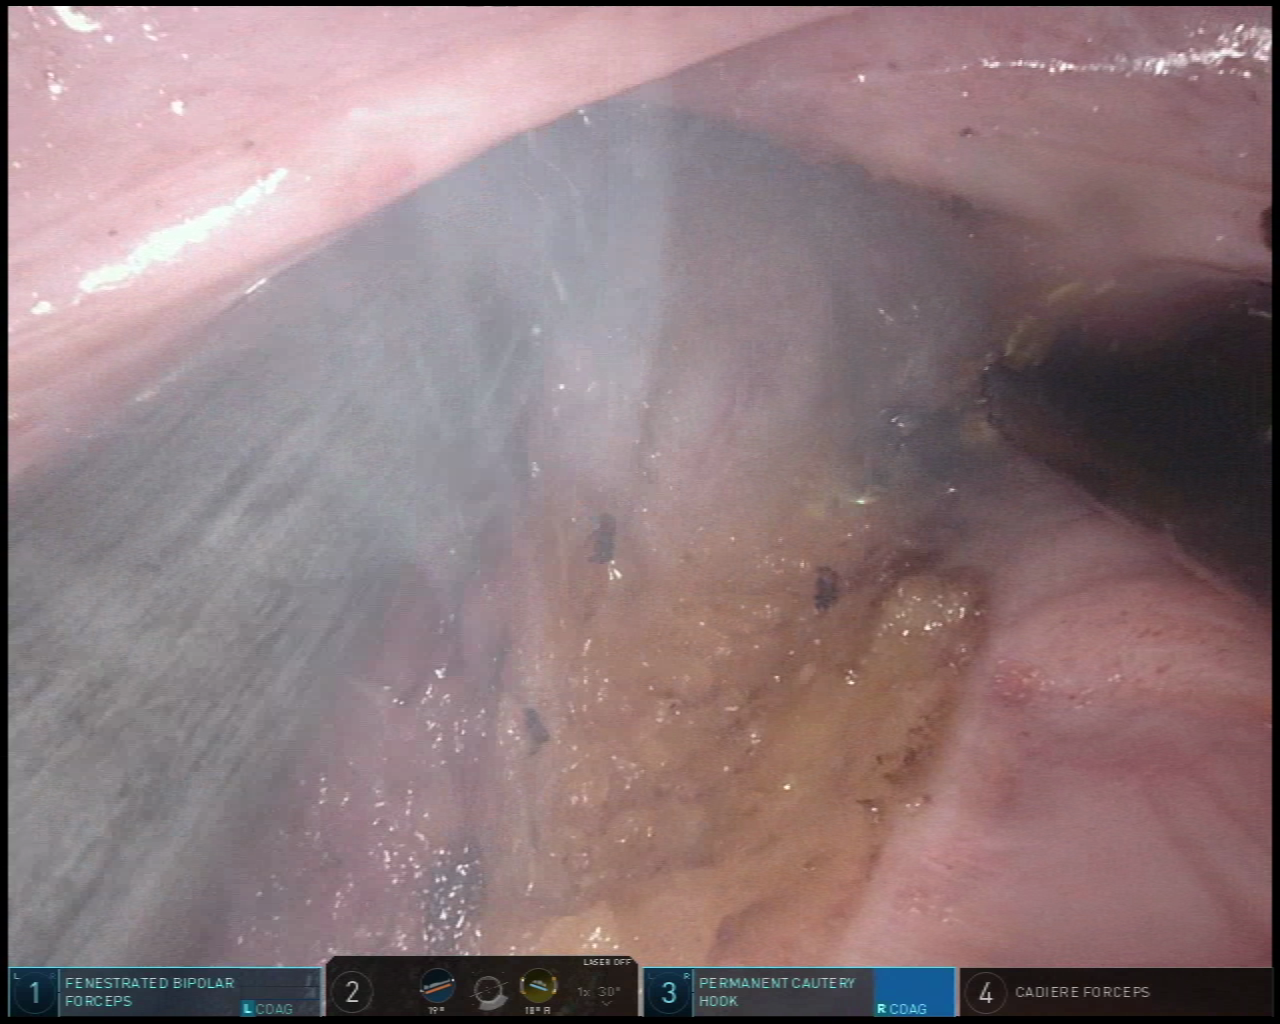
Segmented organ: vesicular_glands
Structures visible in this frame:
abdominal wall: no
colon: no
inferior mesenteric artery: no
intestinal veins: no
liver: no
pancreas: no
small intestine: no
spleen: no
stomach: no
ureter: no
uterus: no
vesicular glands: yes